Question: I am Developing a website in Drupal 7
<URL>
Now Problem here is the sidebar menu (on Left)
my client wants something like in image below

means he wants a small amount of text below the link
so I was thinking to add "title" text below in span where I can style it
What I want is
'''
<ul>
<li class="menu-359 first"><a class="Litigation" title="Our niche Litigation Department punches well above its weight." href="http://lorrells.seoperspective.com/Litigation">Litigation</a><span>Our niche Litigation Department punches well above its weight.</span></li>
</ul>
'''
code in page.tpl.php
'''
<div class="sidebar_menu">
<?php
$menu = menu_navigation_links('menu-sidebarmenu');
print theme('links__menu-sidebarmenu', array('links' => $menu));
?>
</div>
'''
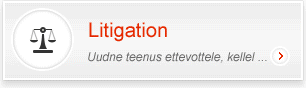
Answer: Method 1:
Have you had a look at <URL> contrib module? It will expose you a checkbox to enter html in menu titles. But am warning you, html in menu items are risky business. Make sure the permissions are set correctly.
Method 2:
Another way you could achieve the same effect could be creating a block with custom markup. But then if you give permission to edit that to your client, that would probably be a disaster waiting to happen.
Method 3:
If you are comfortable in playing with hooks, <URL> could be used to set html attribute to true, and also reformat the title, the way you want it.